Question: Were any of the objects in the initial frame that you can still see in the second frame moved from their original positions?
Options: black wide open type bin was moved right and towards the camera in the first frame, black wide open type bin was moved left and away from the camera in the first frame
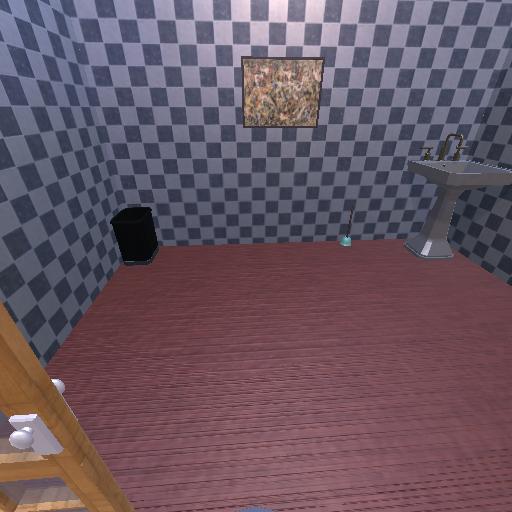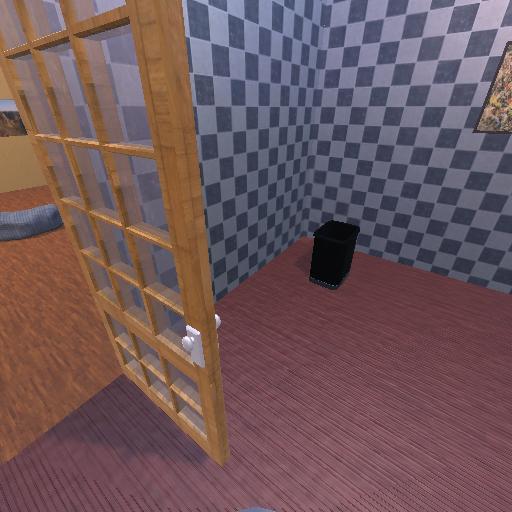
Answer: black wide open type bin was moved right and towards the camera in the first frame